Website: home-depot
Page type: order-tracking
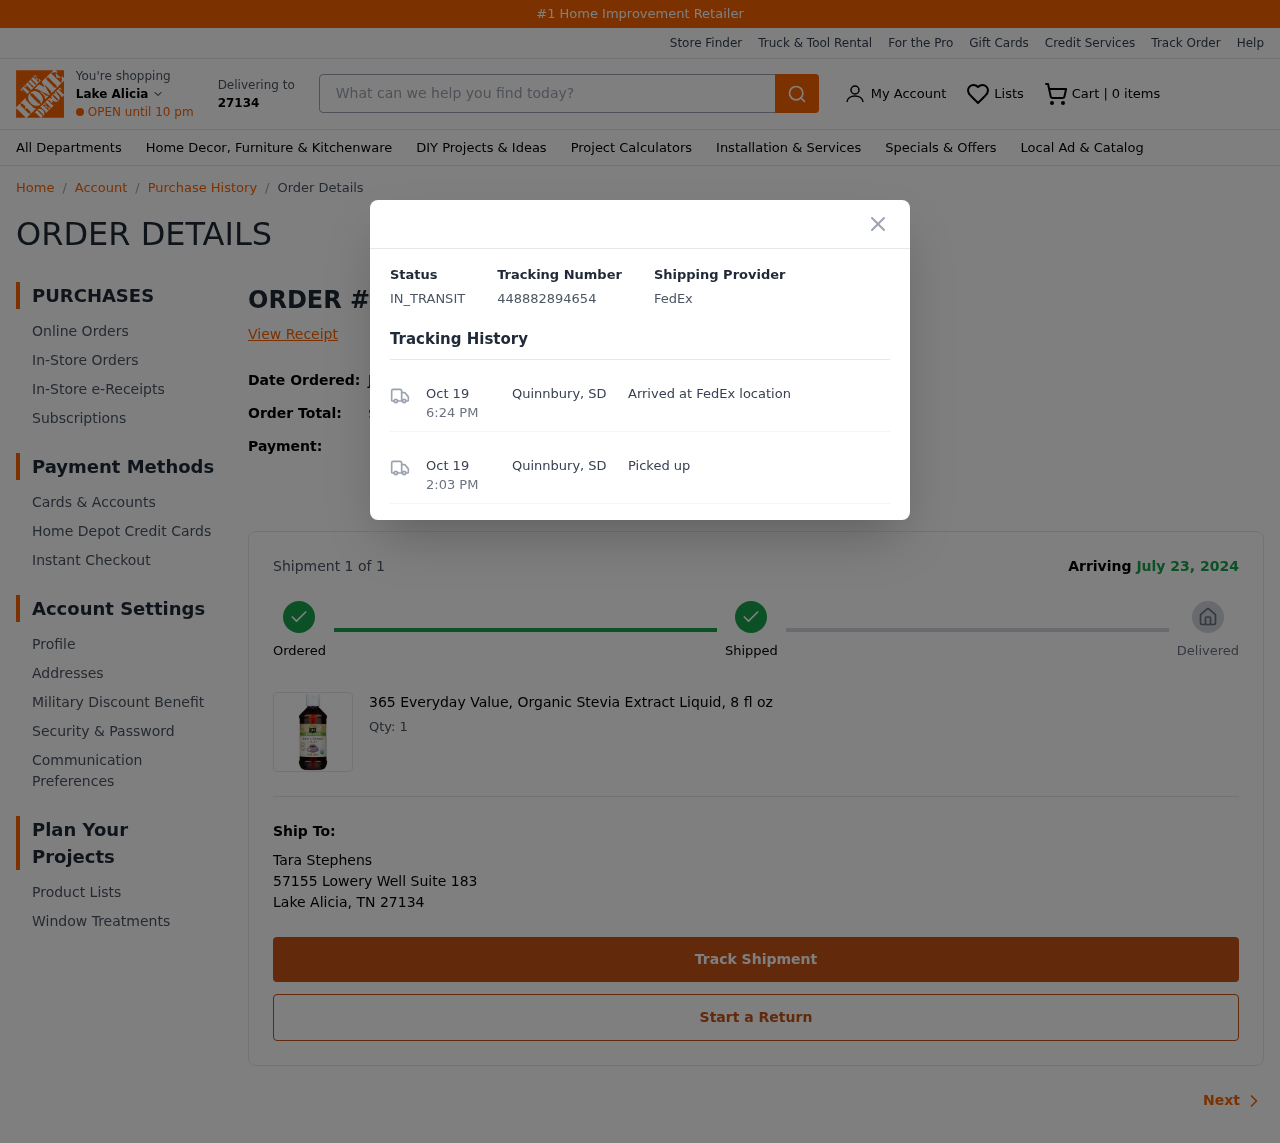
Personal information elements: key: PII_CARD_LAST4
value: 0728
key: PII_CITY
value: Lake Alicia
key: PII_CITY_STATE_ZIP
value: Lake Alicia, TN 27134
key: PII_FULLNAME
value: Tara Stephens
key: PII_POSTCODE
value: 27134
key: PII_STREET
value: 57155 Lowery Well Suite 183
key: PII_CITY_STATE2
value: Quinnbury, SD
Product elements: key: PRODUCT1_NAME
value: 365 Everyday Value, Organic Stevia Extract Liquid, 8 fl oz
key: PRODUCT1_QUANTITY
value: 1
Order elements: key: ORDER_NUM_ITEMS
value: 0
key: ORDER_ID
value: #RW794515190
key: ORDER_DATE
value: July 18, 2024
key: ORDER_TOTAL
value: $10.59
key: ORDER_SUBTOTAL
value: $9.79
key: ORDER_SHIPPING_COST
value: FREE
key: ORDER_TAX
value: $0.80
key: ORDER_NUM_ITEMS
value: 1
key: ORDER_DELIVERY_DATE
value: July 23, 2024
Search elements: key: HEADER_SEARCH
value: What can we help you find today?
Other elements: key: TRACKING_NUMBER
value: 448882894654
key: TRACKING_DATE1
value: Oct 19
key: TRACKING_TIME1
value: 6:24 PM
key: TRACKING_DATE2
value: Oct 19
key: TRACKING_TIME2
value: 2:03 PM